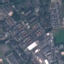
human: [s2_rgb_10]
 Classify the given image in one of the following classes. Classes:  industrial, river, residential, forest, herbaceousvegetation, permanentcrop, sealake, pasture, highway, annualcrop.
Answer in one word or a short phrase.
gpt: Industrial